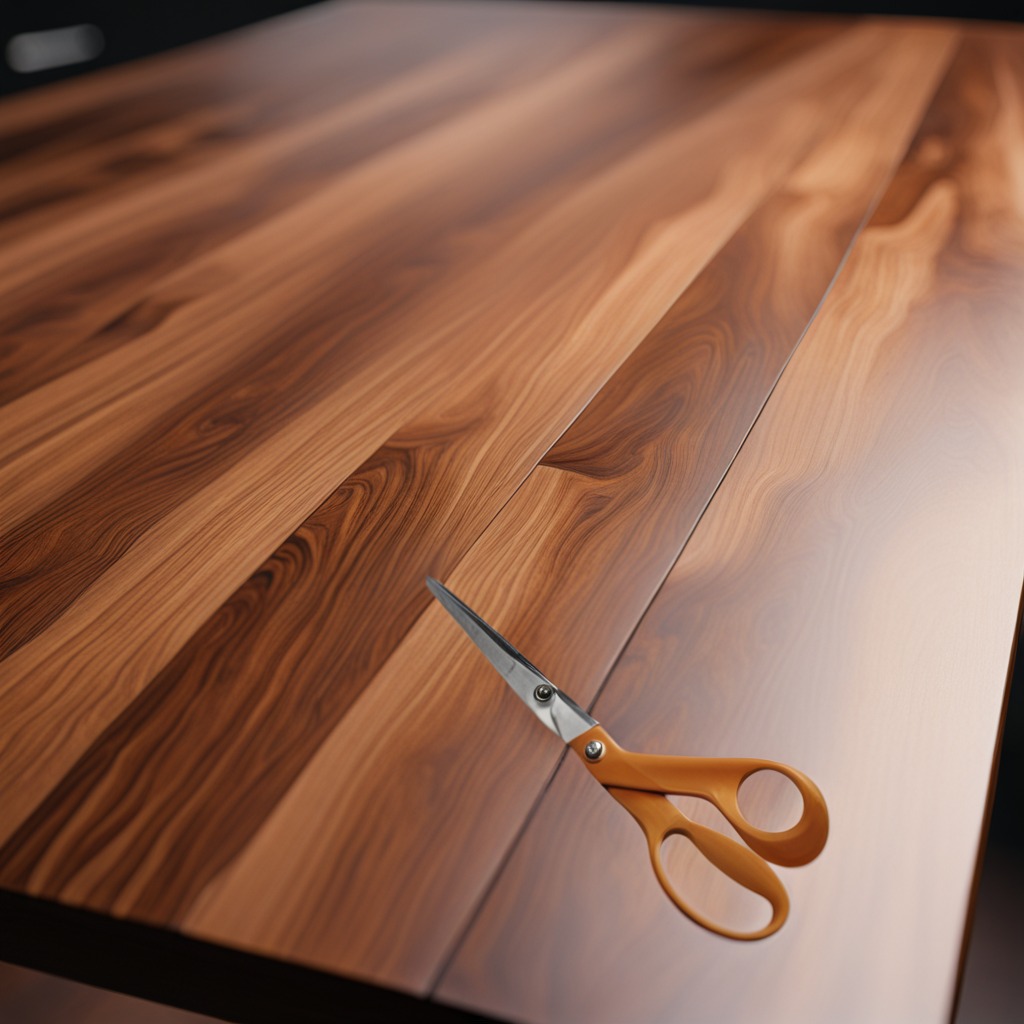
A scissor lies on the wooden table in a carpentry studio.